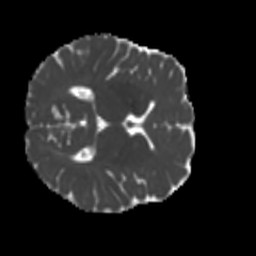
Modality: MD
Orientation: axial
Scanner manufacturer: siemens
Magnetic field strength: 3 T
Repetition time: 4 s
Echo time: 0.0594 s